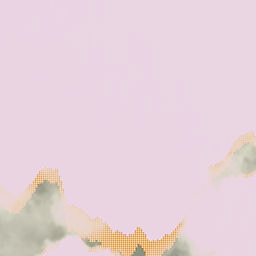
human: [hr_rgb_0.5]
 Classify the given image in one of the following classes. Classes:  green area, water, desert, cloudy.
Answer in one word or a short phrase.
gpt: cloudy